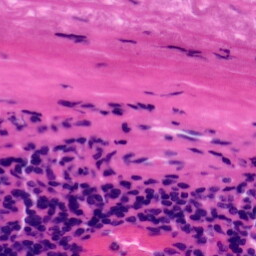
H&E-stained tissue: Tonsil